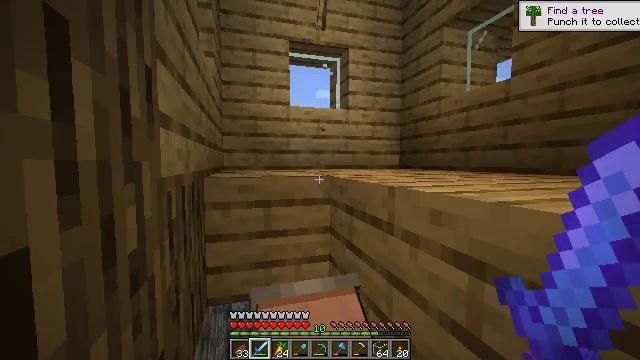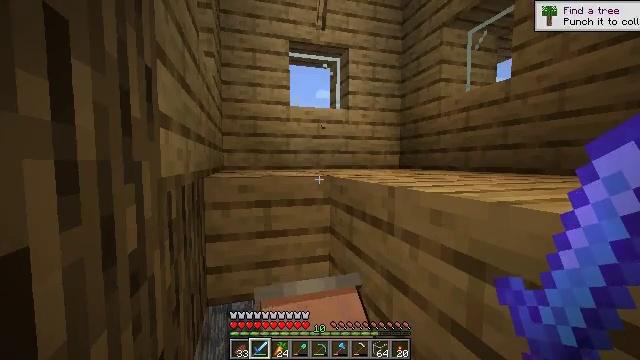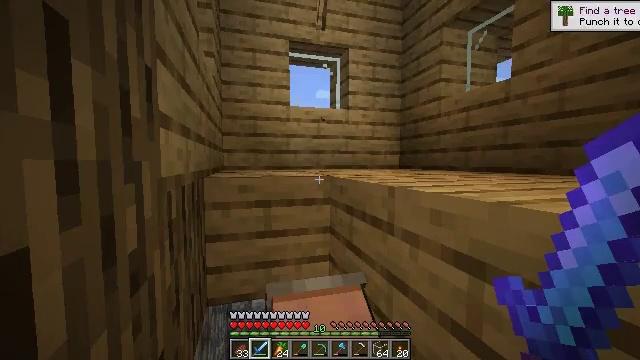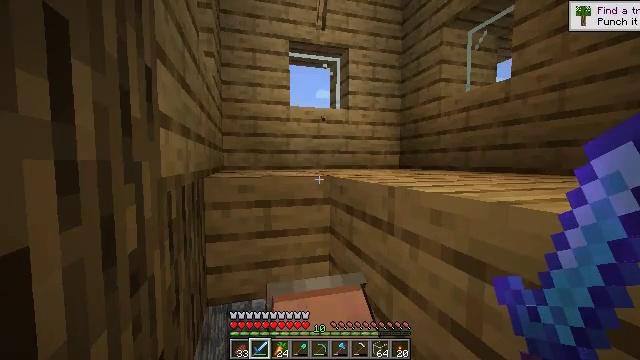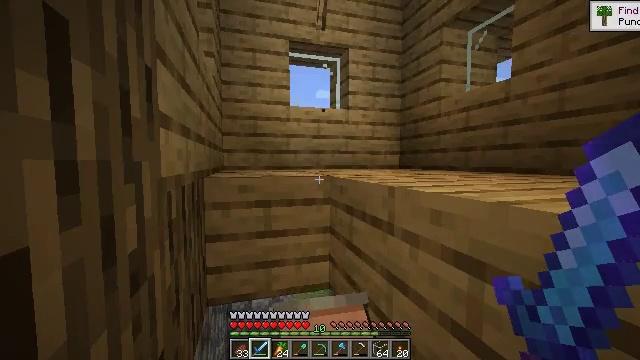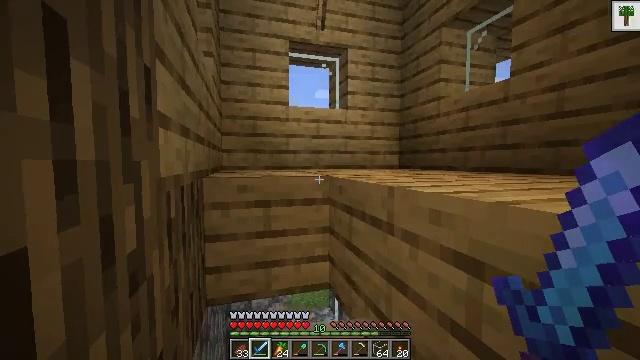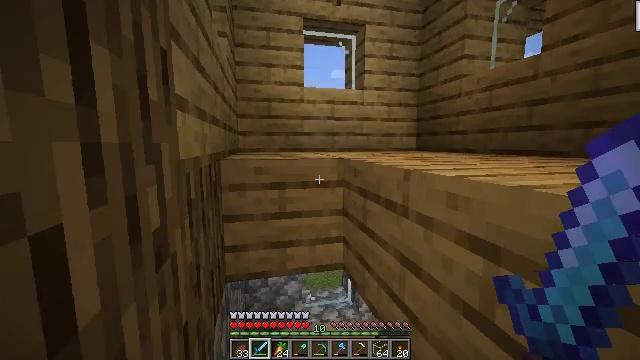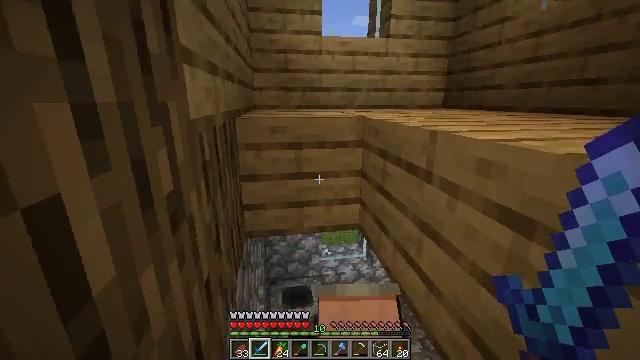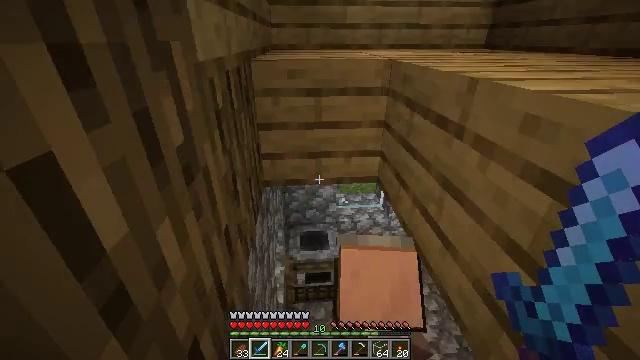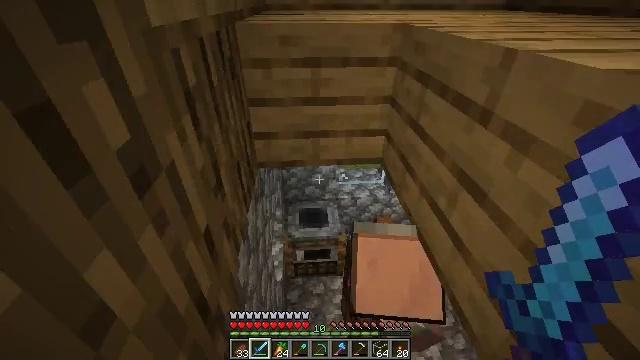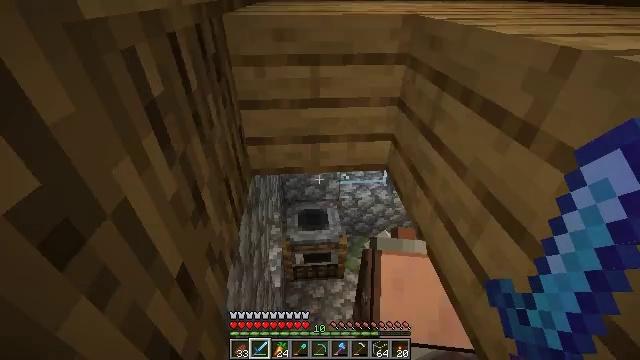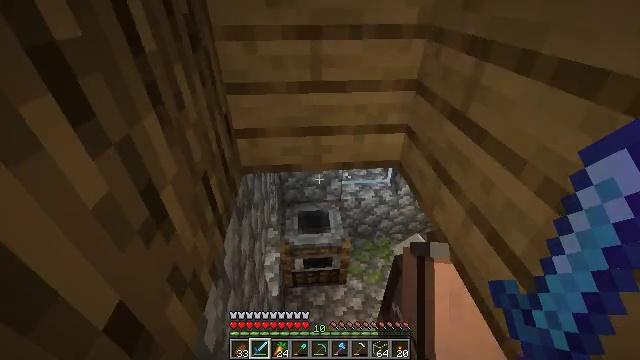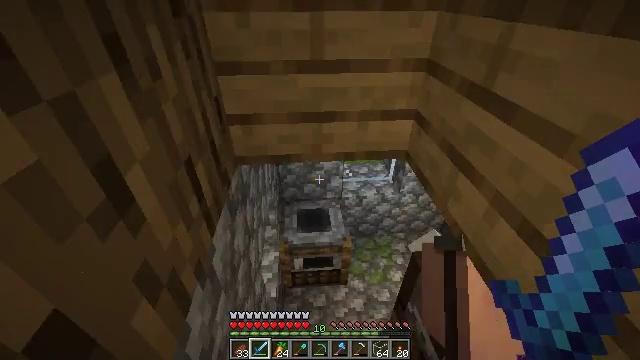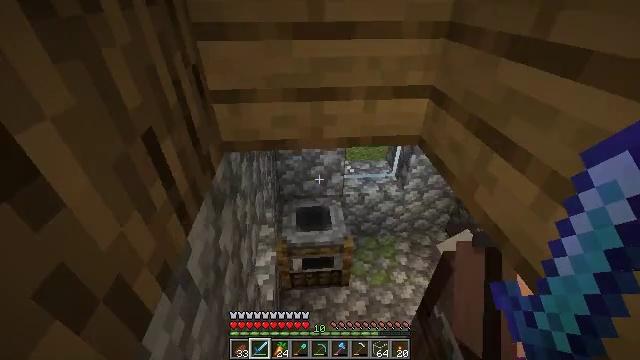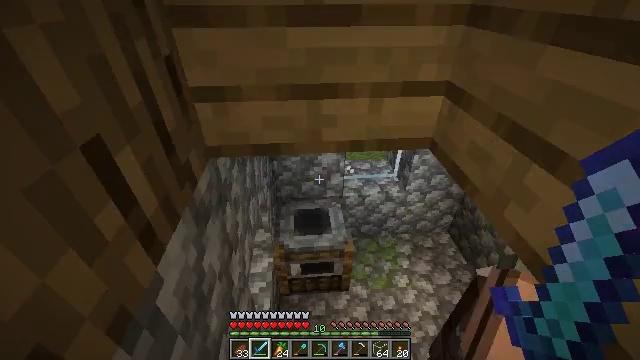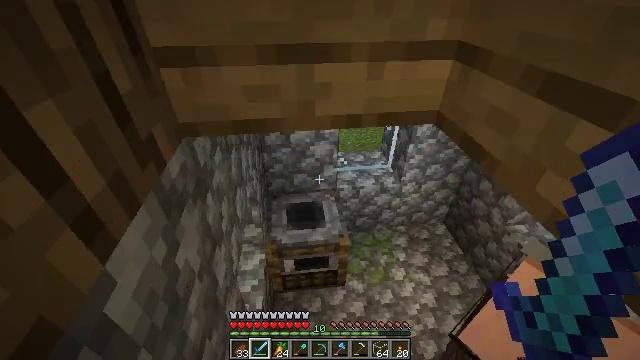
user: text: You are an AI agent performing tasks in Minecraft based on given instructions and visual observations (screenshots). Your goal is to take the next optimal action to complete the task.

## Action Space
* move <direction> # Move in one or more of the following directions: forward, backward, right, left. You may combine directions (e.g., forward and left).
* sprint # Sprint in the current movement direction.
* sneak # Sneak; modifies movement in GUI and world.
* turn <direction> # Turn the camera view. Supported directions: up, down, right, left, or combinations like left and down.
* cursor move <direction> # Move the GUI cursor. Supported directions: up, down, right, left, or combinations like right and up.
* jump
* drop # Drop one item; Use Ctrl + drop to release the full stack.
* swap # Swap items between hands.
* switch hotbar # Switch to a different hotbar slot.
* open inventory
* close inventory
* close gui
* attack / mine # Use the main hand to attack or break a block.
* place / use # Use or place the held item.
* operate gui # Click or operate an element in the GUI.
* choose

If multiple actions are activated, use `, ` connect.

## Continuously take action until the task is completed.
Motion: motion action
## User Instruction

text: craft item air
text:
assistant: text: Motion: no_op
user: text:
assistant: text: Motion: no_op
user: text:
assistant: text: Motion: no_op
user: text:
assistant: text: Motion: no_op
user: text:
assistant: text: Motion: no_op
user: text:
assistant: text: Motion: turn left and down
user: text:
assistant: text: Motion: move forward, turn left and down
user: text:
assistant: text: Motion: move forward, turn left and down
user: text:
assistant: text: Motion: move forward, turn down
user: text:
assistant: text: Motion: move forward, turn down
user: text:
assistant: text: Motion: move forward
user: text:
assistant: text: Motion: move forward
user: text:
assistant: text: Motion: no_op
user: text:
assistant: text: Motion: no_op
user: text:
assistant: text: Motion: turn right
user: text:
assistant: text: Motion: turn right and down
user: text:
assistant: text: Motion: turn right and down
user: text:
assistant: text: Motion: turn right and down
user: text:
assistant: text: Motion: move forward, turn right
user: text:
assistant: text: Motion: move forward and move left, turn right
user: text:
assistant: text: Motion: move forward and move left, turn right
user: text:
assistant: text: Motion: move forward and move left, turn right and up
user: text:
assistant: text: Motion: move forward and move left, turn right and up
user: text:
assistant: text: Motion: move forward and move left, turn right and up
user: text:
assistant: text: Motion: move forward and move left, turn right and up
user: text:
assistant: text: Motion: move left, turn right and up
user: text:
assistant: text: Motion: turn right and up
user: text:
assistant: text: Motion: turn right and up
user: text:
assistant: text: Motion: turn right and up
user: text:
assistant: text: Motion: turn right and up